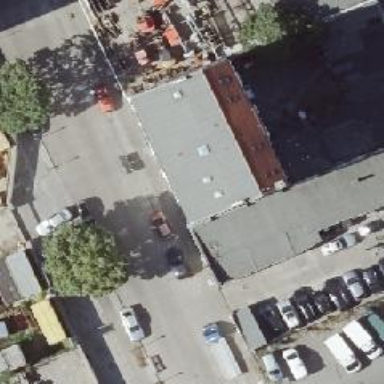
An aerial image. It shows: Car repair shop.